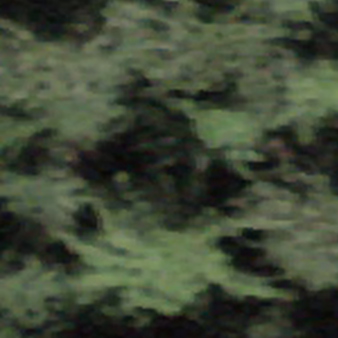
Label: other